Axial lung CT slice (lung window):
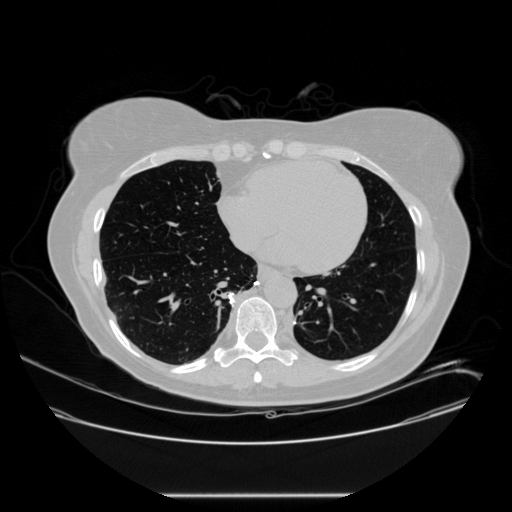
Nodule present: no